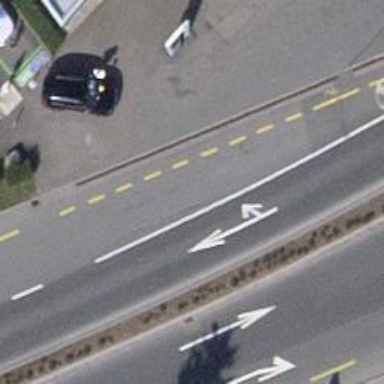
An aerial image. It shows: Asphalt driveway road with designated cycle lane.